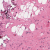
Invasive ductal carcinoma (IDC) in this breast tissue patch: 0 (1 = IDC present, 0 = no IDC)